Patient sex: F
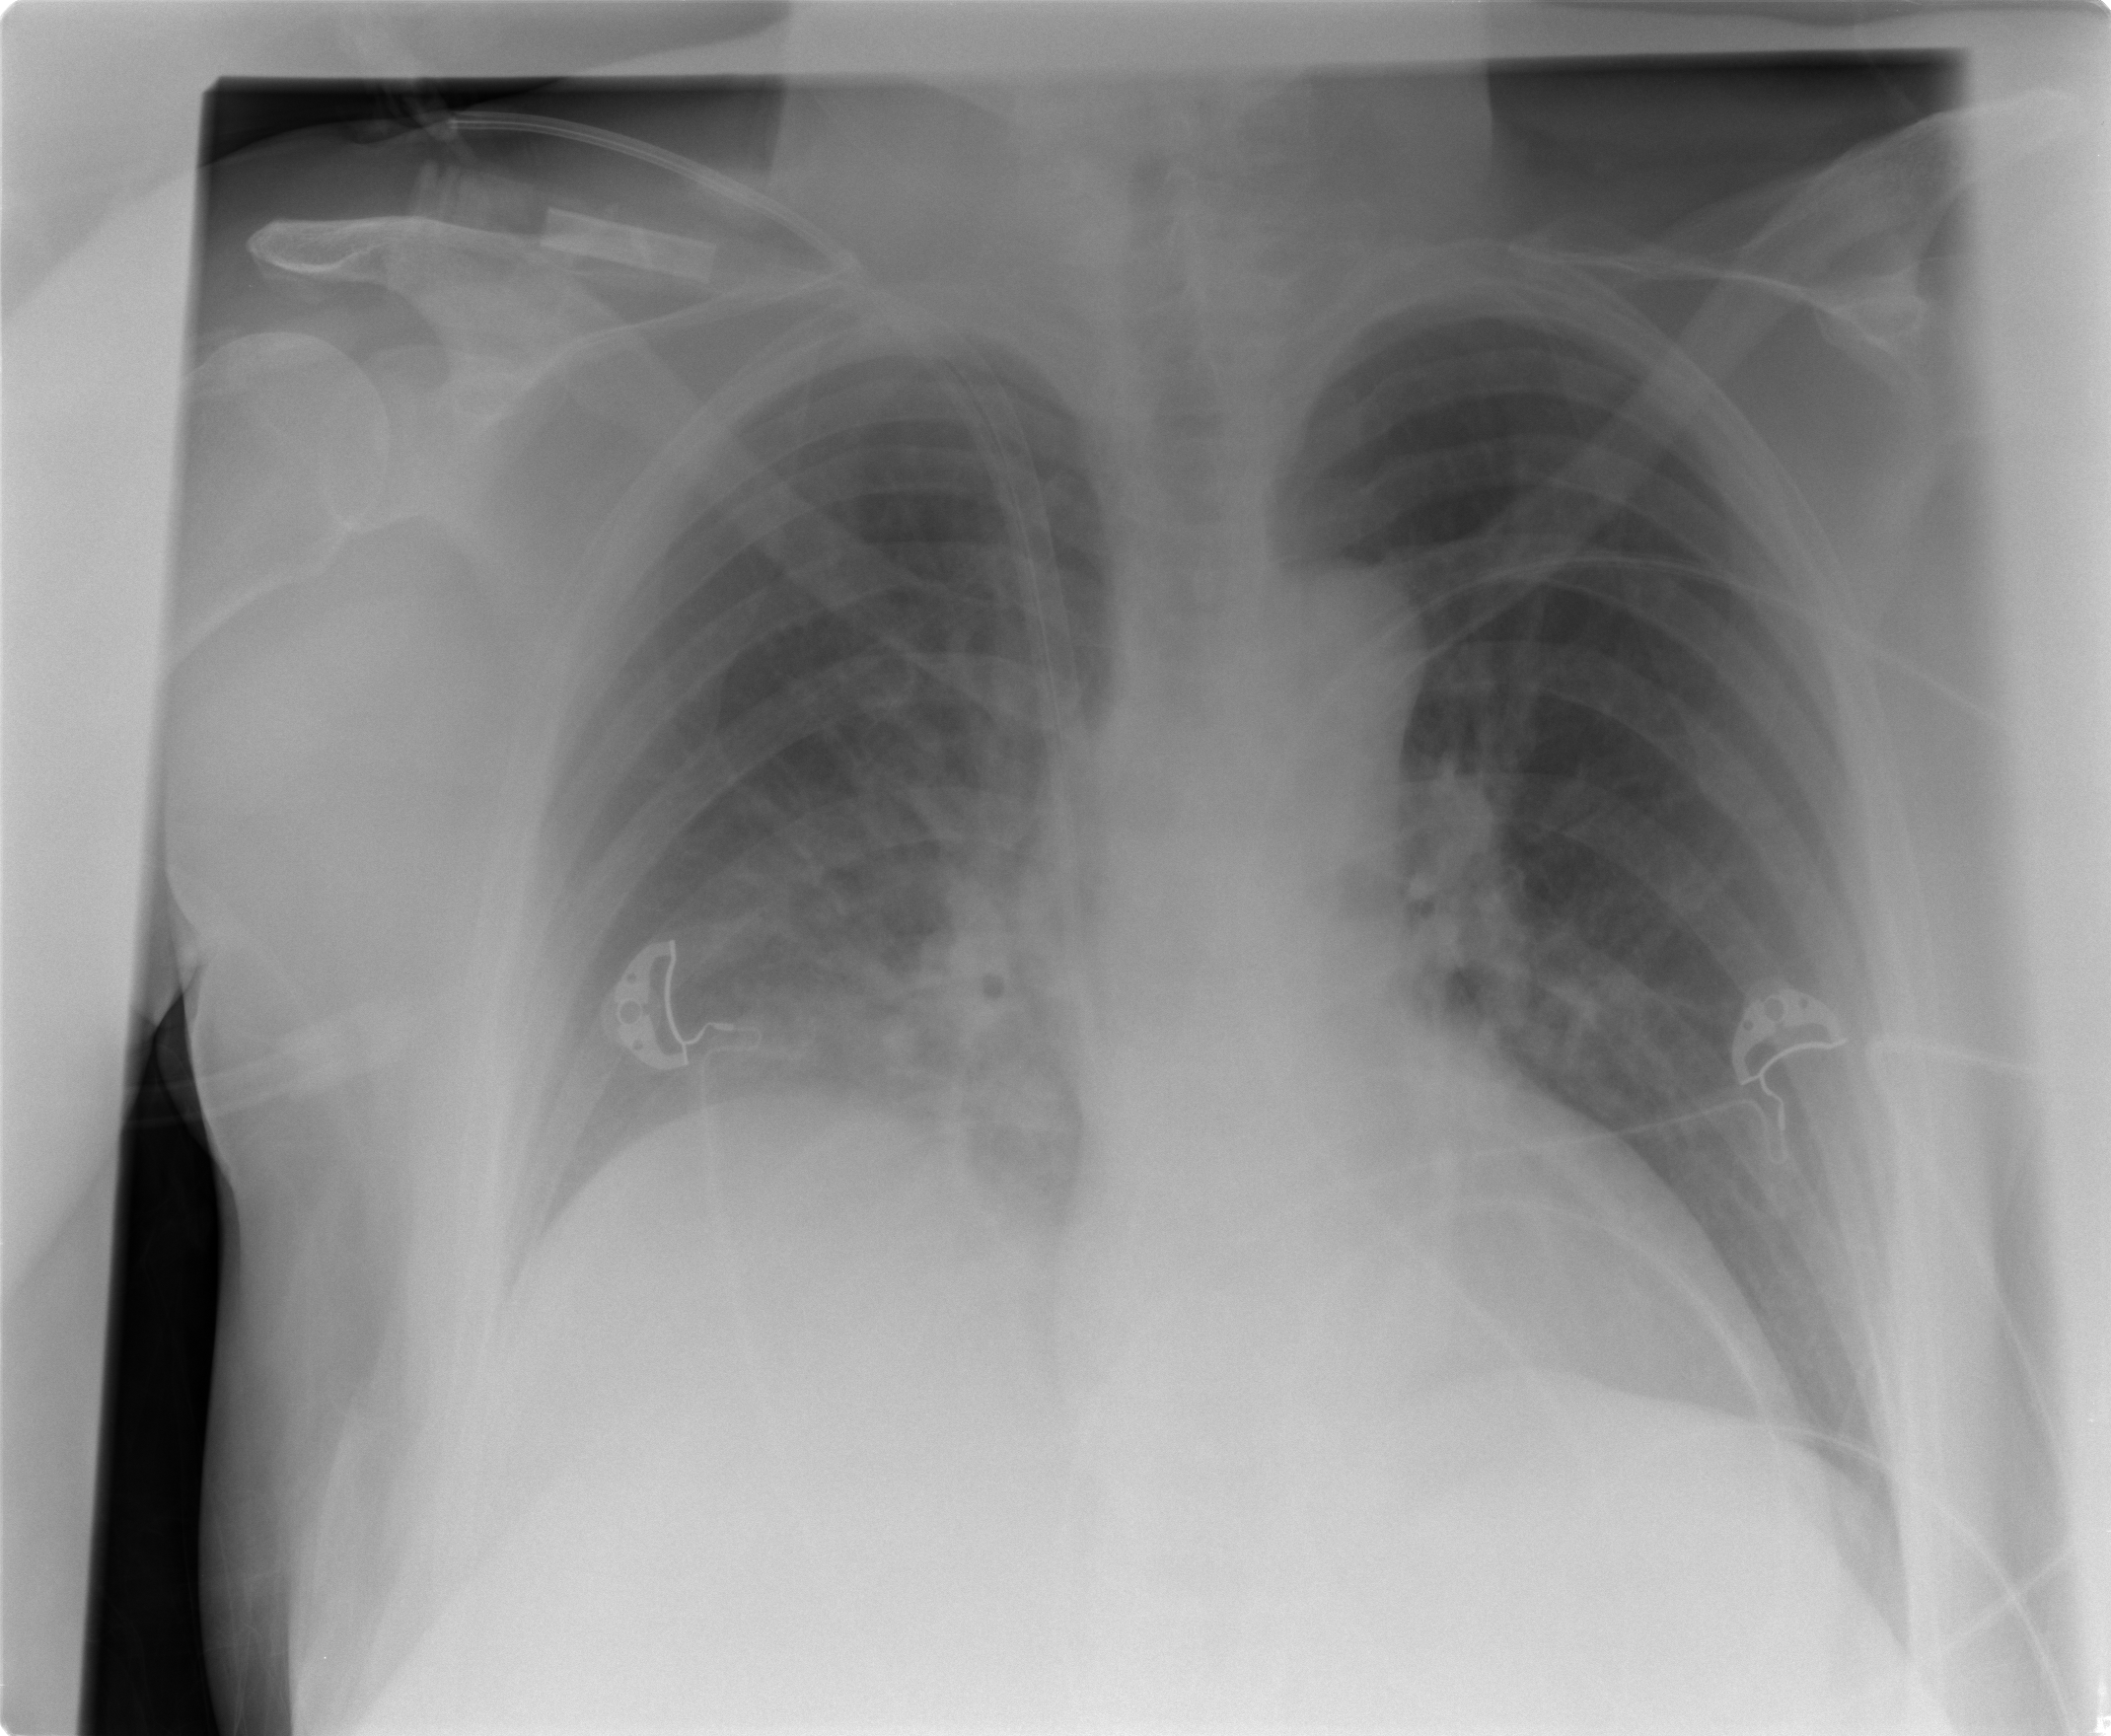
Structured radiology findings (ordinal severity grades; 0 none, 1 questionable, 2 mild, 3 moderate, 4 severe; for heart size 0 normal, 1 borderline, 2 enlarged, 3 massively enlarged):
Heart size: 0
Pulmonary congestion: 0
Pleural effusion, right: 1
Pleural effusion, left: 0
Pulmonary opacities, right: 1
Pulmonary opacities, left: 0
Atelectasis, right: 2
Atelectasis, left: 0